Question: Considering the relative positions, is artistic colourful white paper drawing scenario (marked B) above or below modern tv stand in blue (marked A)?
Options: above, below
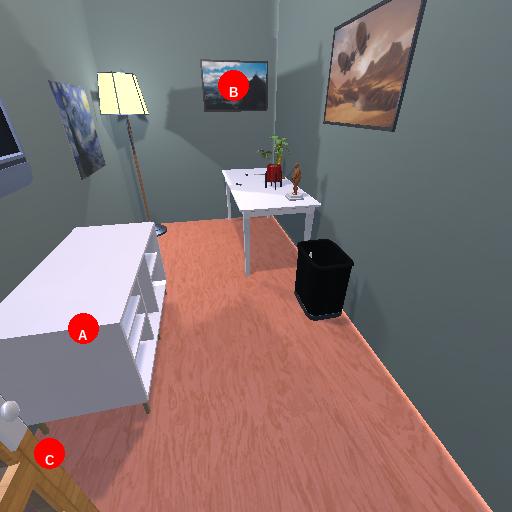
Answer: above